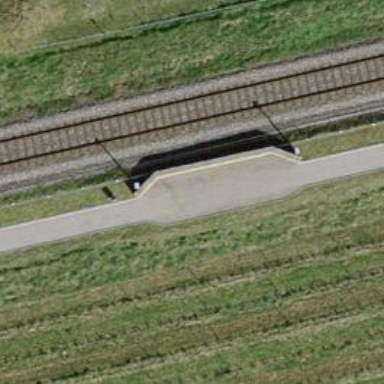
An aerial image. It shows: Black bench.